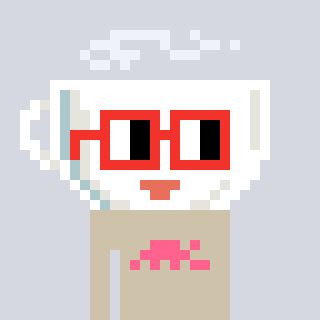
a pixel art character with square red glasses, a mug-shaped head and a bege-colored body on a cool background